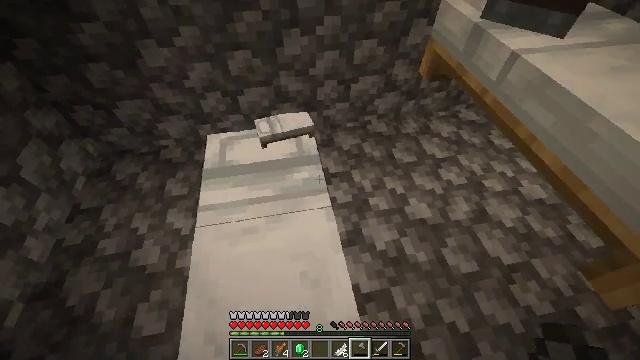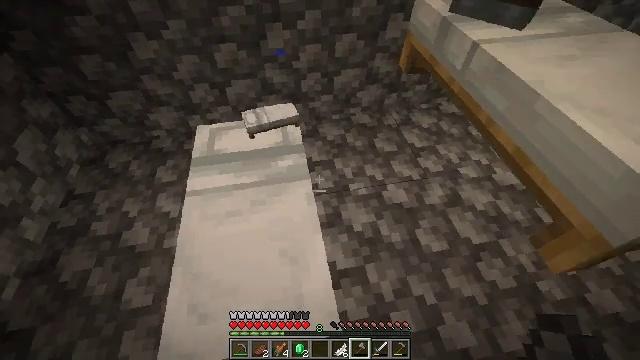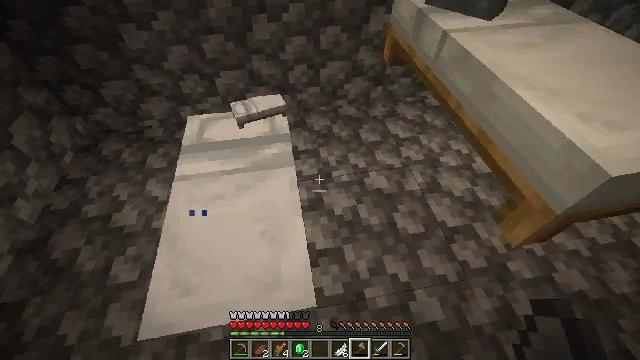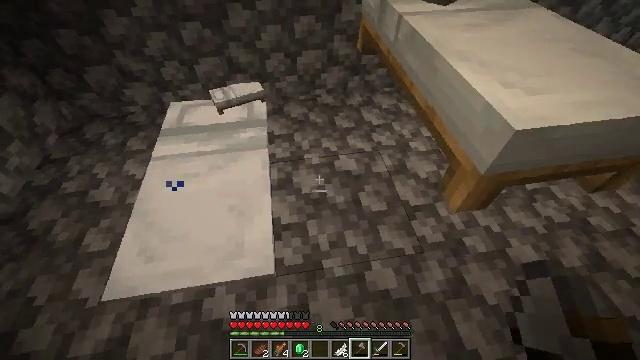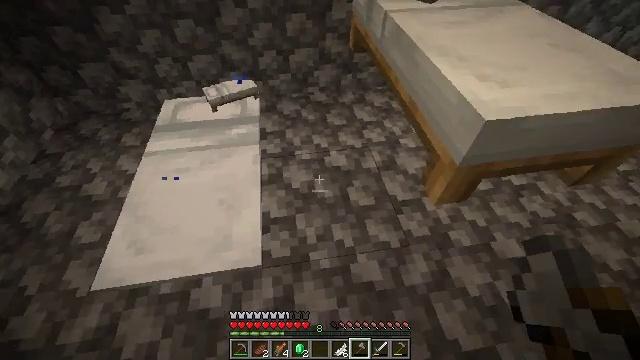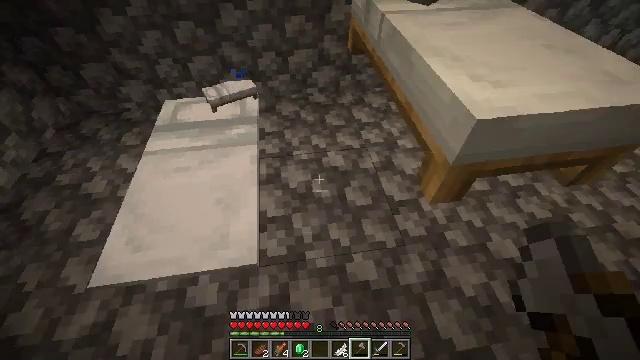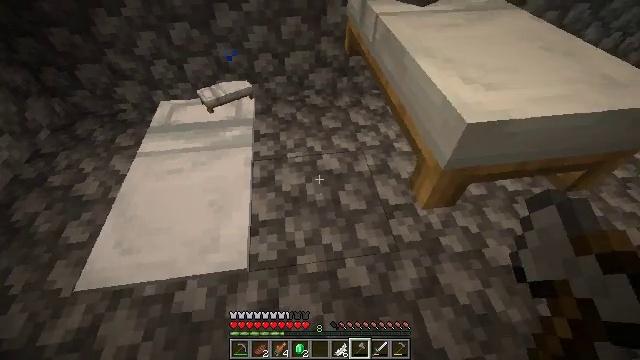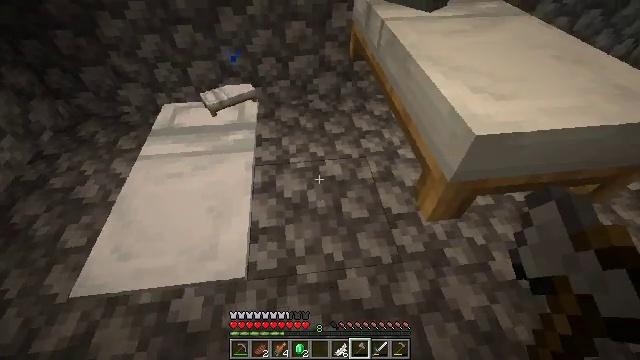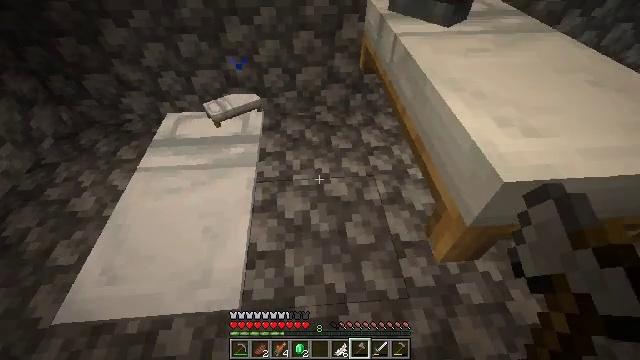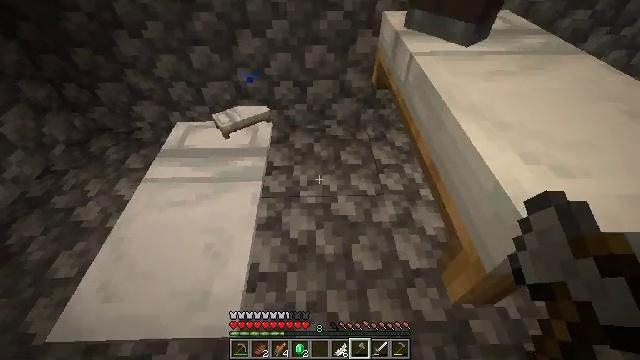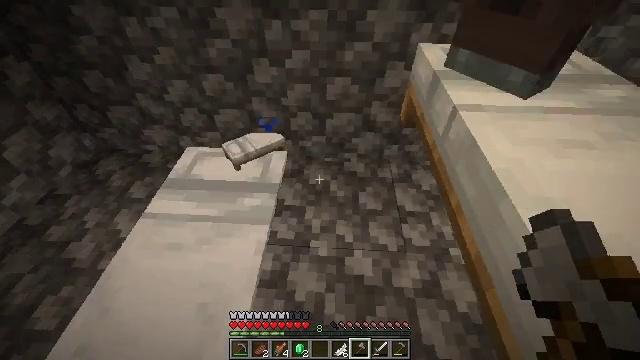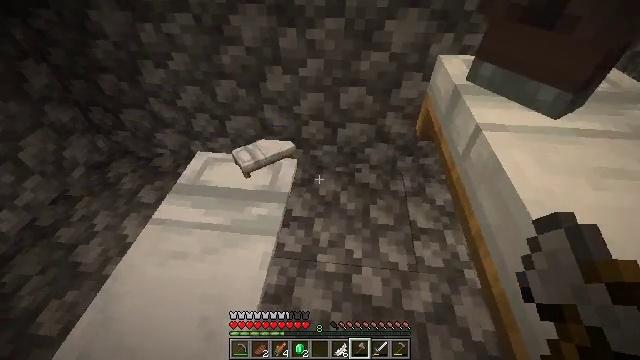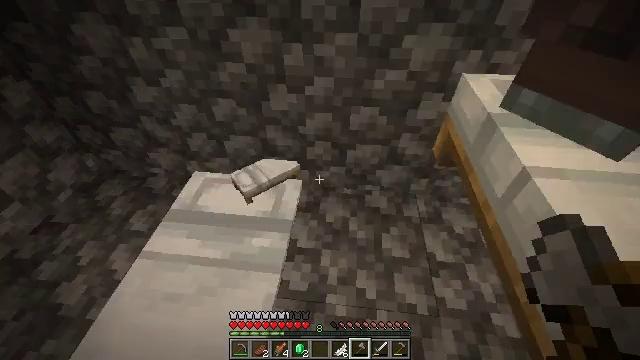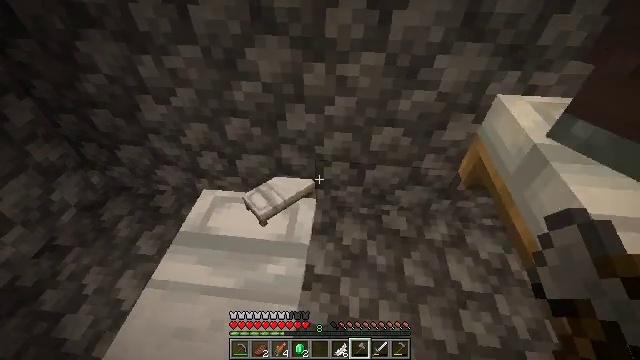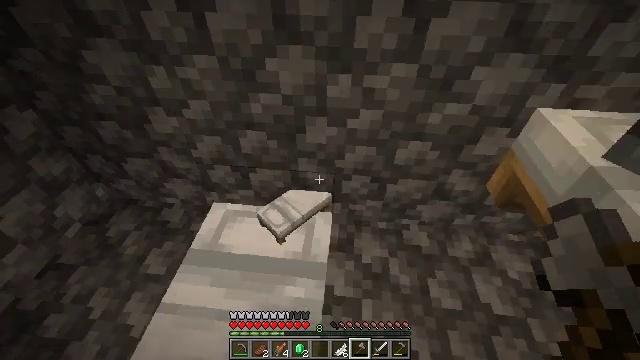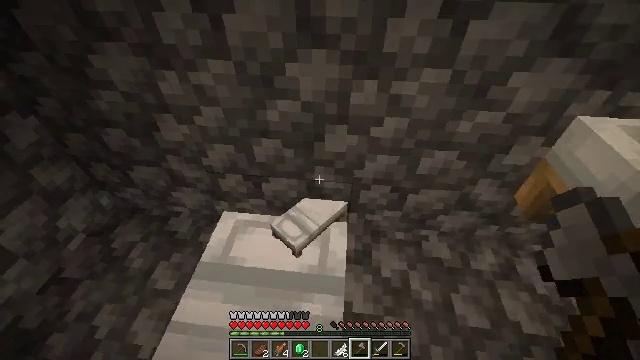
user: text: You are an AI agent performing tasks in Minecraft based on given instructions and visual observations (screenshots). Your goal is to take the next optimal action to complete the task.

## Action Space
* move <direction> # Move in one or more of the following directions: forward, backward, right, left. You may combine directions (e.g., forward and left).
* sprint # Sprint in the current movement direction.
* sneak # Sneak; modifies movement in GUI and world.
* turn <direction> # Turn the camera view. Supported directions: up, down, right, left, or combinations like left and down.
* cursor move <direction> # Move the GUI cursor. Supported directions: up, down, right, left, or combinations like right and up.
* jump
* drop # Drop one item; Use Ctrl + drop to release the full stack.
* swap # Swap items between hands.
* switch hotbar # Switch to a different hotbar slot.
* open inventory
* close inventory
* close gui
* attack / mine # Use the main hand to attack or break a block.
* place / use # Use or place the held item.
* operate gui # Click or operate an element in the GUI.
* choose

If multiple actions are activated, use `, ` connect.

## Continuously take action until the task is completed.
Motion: motion action
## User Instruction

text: Break the cobblestone slab to recycle it.
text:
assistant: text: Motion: move back and move right
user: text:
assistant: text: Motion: move back and move right
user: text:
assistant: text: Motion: move right
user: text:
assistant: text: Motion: no_op
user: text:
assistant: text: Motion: no_op
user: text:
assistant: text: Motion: move forward
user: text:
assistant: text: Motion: move forward, turn left
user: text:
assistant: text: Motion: move forward, turn left
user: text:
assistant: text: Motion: move forward, turn left and up
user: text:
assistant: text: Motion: move forward, turn left and up
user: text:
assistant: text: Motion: move forward, turn left
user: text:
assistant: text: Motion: move forward and move left
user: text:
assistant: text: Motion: move forward and move left
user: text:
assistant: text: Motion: move forward and move left
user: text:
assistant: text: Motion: move forward and move left
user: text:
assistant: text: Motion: no_op
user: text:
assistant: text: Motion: no_op
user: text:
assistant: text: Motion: no_op
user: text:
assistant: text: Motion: no_op
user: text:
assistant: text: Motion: no_op
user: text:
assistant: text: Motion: no_op
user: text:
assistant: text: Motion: no_op
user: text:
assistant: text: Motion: no_op
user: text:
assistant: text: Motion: no_op
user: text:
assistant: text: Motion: no_op
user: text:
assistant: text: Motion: no_op
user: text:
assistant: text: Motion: no_op
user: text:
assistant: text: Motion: no_op
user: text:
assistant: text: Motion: no_op
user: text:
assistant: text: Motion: no_op